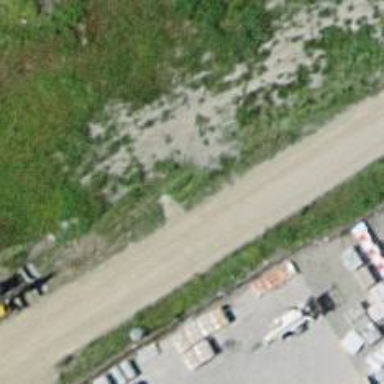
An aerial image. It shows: Block barrier.